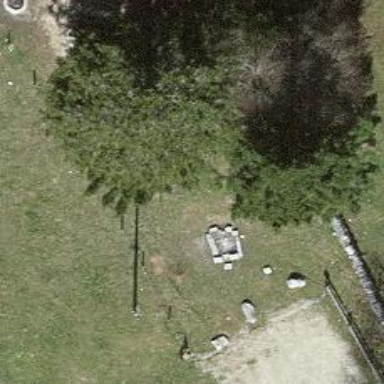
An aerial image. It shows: Picnic table located in leisure land area.